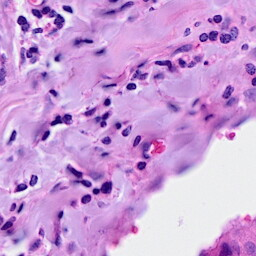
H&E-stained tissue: Breast